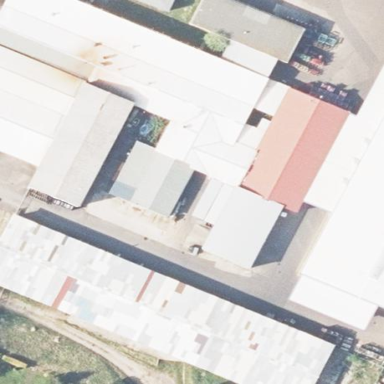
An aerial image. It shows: Industrial building.